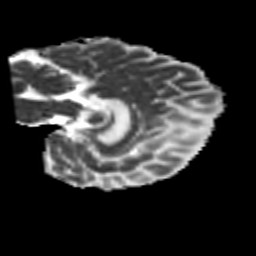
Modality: MD
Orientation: sagittal
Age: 52
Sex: female
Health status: healthy
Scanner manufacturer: siemens
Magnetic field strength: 3 T
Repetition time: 10.8 s
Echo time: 0.082 s